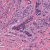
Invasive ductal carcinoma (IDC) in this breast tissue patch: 1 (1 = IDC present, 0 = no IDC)